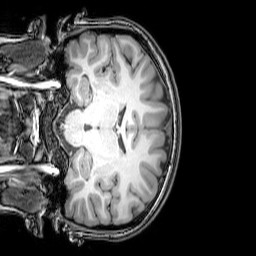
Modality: T1w
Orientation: coronal
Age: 21
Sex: female
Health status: healthy
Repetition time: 0.081 s
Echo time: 0.037 s